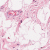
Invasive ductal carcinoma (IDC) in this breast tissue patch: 0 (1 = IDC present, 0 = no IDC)